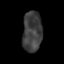
Tissue: skin
Cell type: T cells
Senescence score: 0.7185
Nuclear area (px): 768
Mean DAPI intensity: 62.076